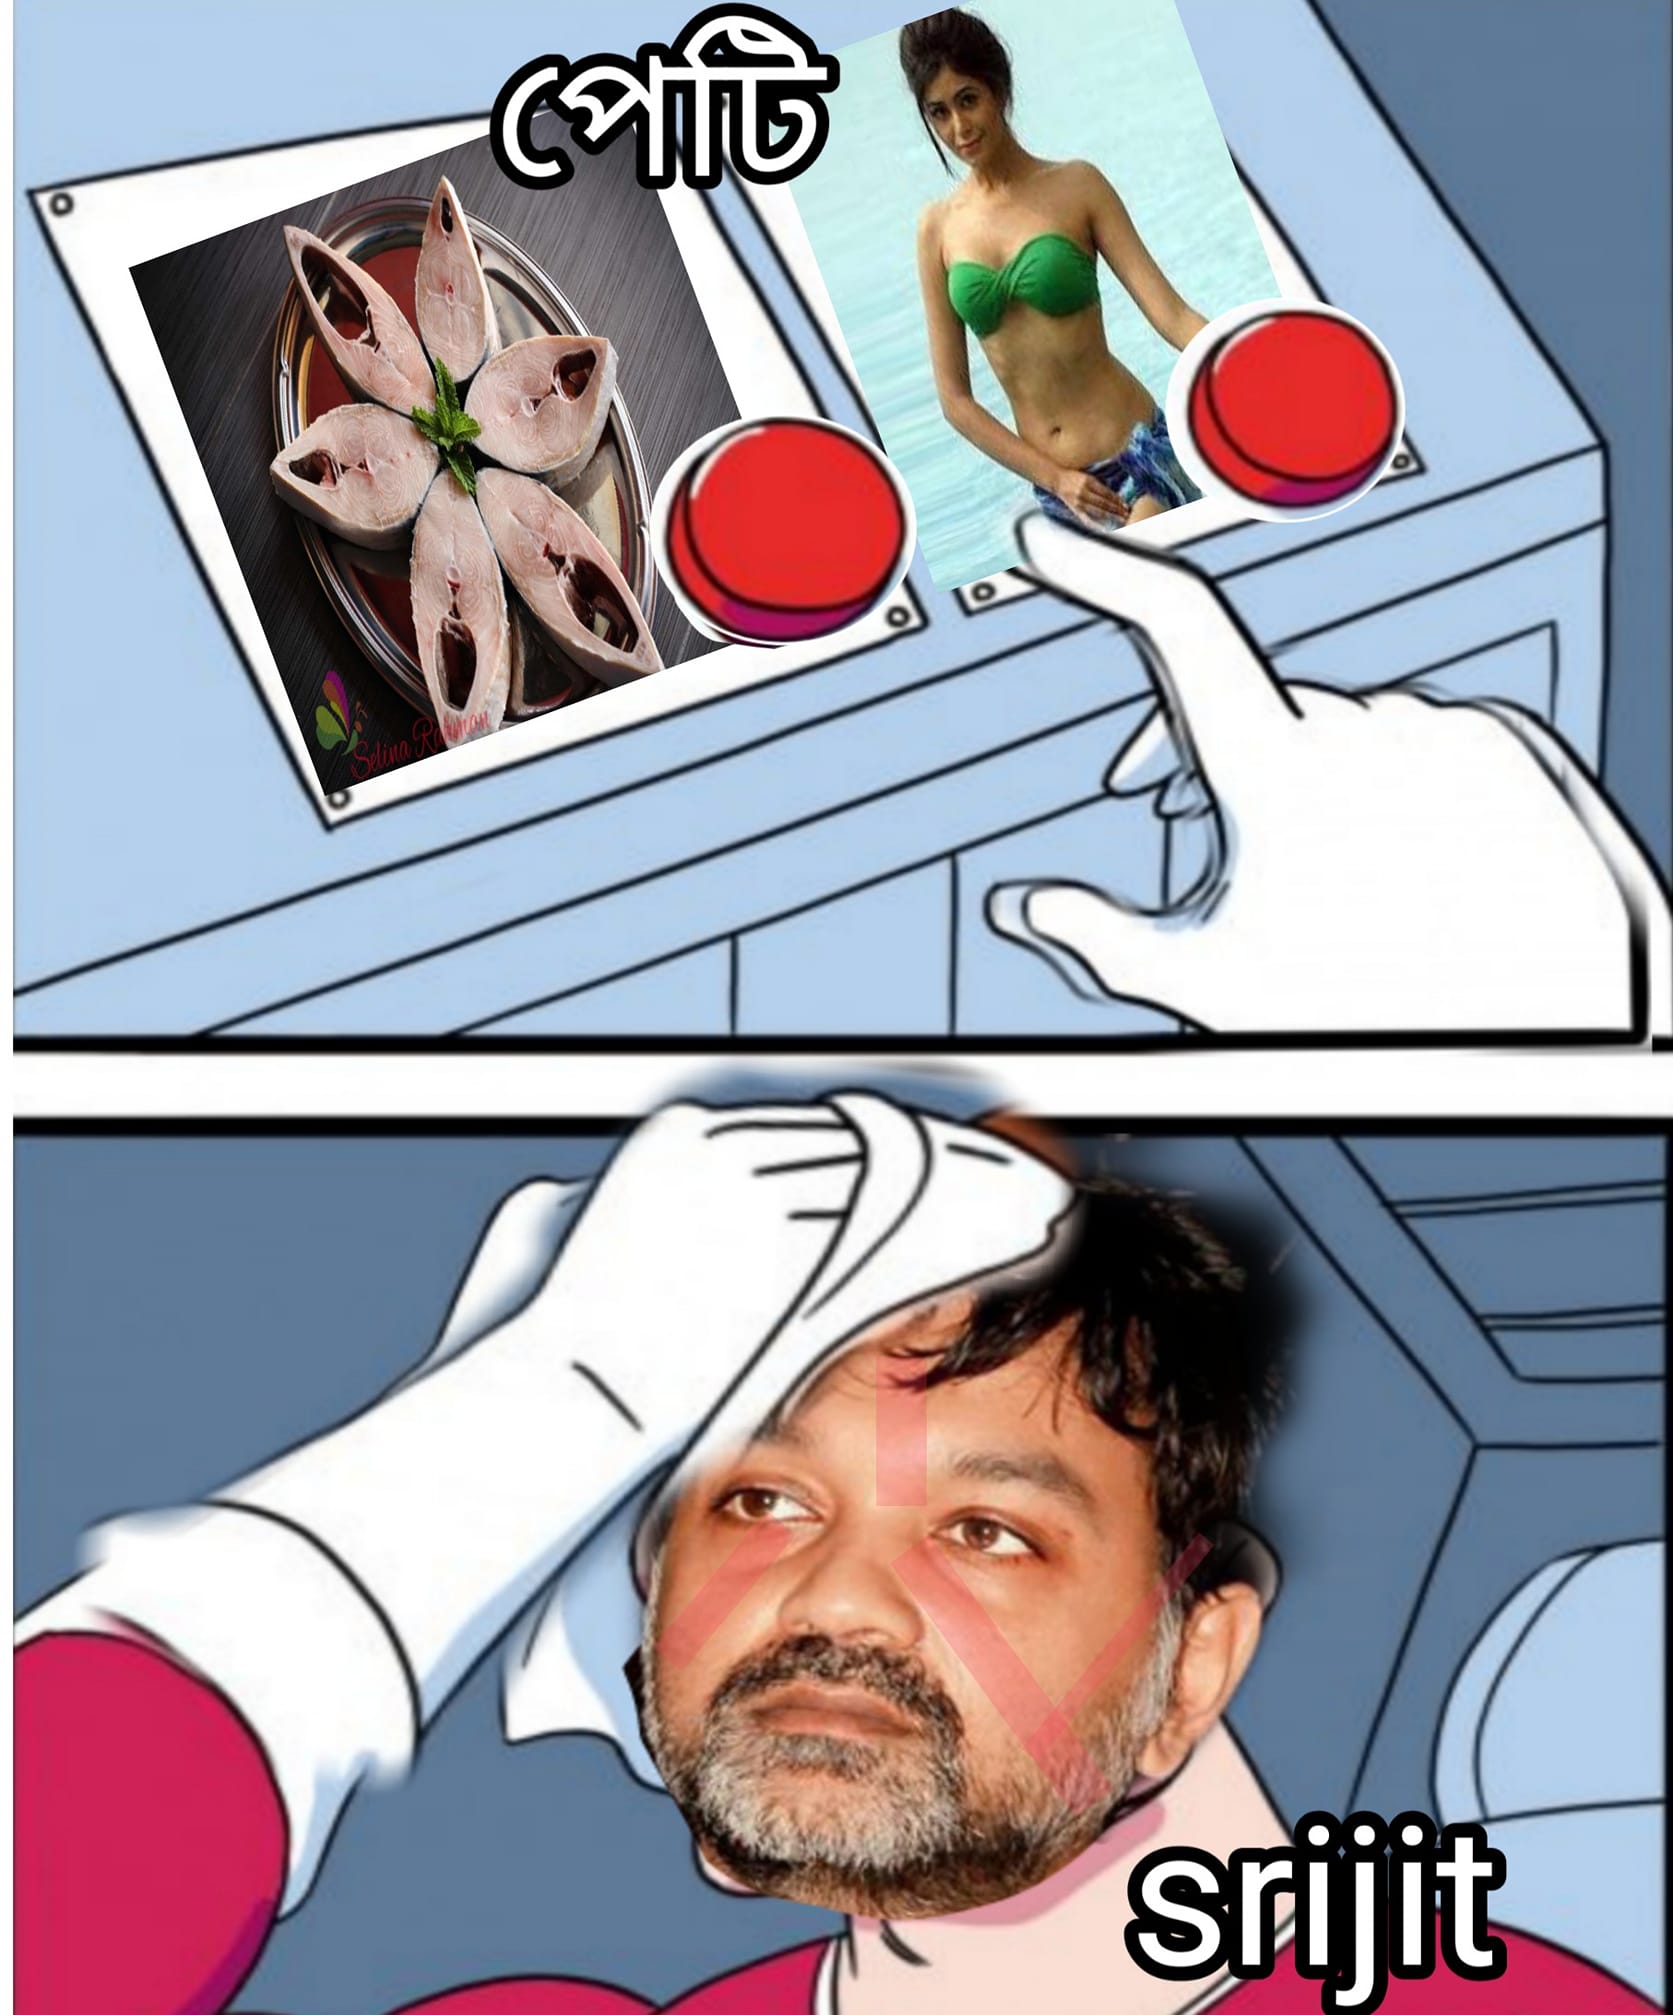
Caption: পেটি    srijit
Label: hate